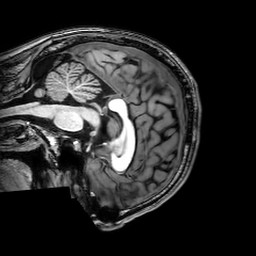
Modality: T1w
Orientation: sagittal
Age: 24
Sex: male
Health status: healthy
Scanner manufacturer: philips
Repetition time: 0.008134 s
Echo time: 0.00373 s